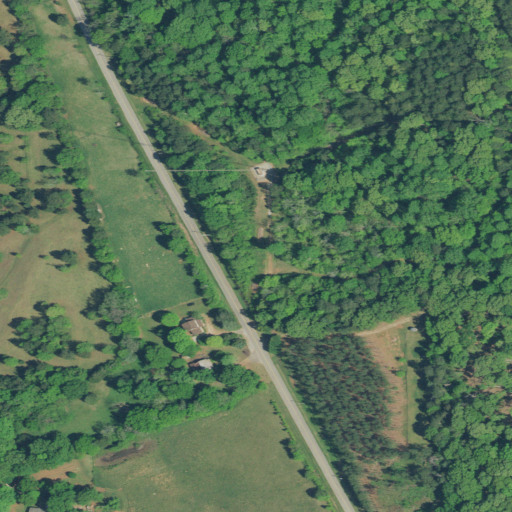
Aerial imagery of mountain in South Carolina named Birds Mountain containing pasture, mixed forest, deciduous forest, open development, evergreen forest, and shrub